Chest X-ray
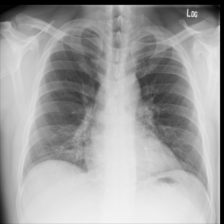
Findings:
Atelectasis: negative
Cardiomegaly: negative
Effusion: negative
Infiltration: negative
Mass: negative
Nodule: negative
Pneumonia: negative
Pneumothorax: negative
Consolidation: negative
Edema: negative
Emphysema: negative
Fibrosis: negative
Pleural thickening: negative
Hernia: negative